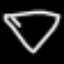
Label: diamond